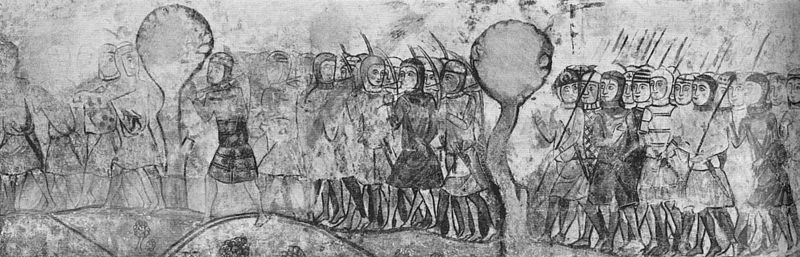
Titel: Wandmalerei aus dem Palacio Real Mayor (ursprünglich)
Institution: Barcelona, Museo de Historia
Schlagwörter: baum, kampf, bäume, männer, schwarz, weiss, zeichnung, malerei, hügel, rund, beine, röcke, krieg, schlacht, lanze, soldaten, wandmalerei, foto, schwarzweiß, schwert, schwerter, waffen, soldat, ritter, armee, marsch, rüstung, flecken, helme, mittelalter, krieger, lanzen, speere, schilde, rüstungen, bämue, mittelallter